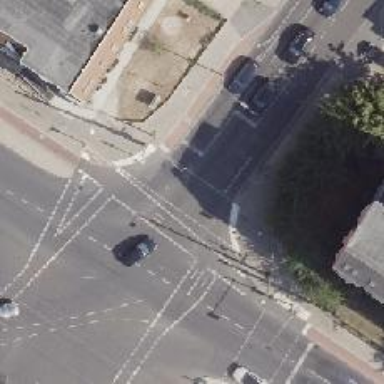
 as well as cycle lanes. Lane markings are present on the road."